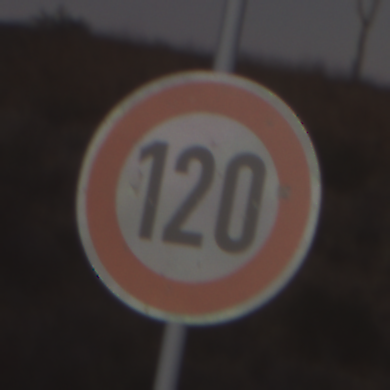
Verkehrszeichen: Geschwindigkeit120
Umgebung: Outdoor, Suburban
Tageszeit: SunriseSunset
Wetter: PartlyCloudy
Licht: Natural
Jahreszeit: NotSpecified
Kontrast: LowContrast